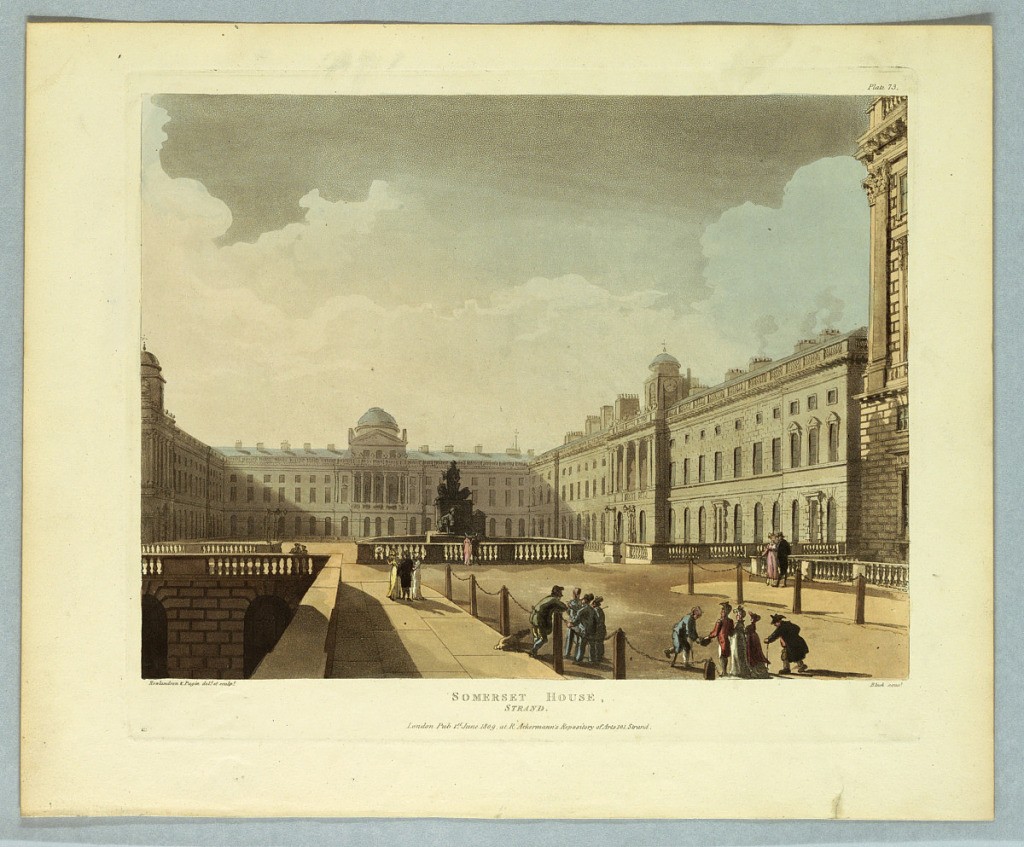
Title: Somerset House, Strand, from "Ackermann's Repository"
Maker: Thomas Rowlandson, British, 1756–1827
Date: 1809
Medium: Aquatint, brush and watercolor on paper
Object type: Print
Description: Large outdoor courtyard, statue, center. A few people on the sidewalks and street, foreground. Title, artists', and publisher's names below.